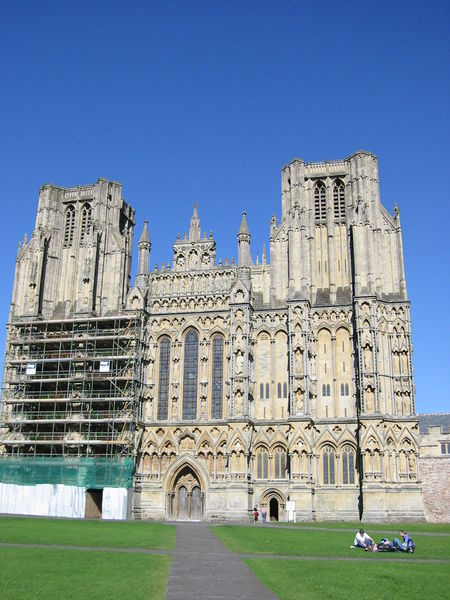
Titel: Kathedrale von Wells (St. Andrew’s Cathedral), Wells/Somerset
Standort: Wells, Kathedrale (EU - GB)
Schlagwörter: blau, himmel, mann, schatten, weiß, grün, menschen, sitzen, stadt, fenster, frankreich, licht, männer, paris, straße, säule, säulen, tür, dach, gebäude, gras, park, rasen, schloss, weg, wiese, spitze, stein, bild, kirche, wege, england, gotik, turm, skulptur, spanien, liegen, fassade, türen, wolkenlos, picknick, besucher, hoch, tor, zinnen, foto, fotografie, bögen, eingang, schild, zugang, gerüst, kreuz, türme, dom, kathedrale, portal, tore, portale, gotisch, spitzbogen, blauer himmel, gothik, tourist, netz, rasten, weise, bauen, bauarbeiten, zweiturmfassade, westfassade, umbau, mittelportal, gotteshaus, neugotisch, touristen, baudekor, eingerüstet, katholisch, baugerüst, leitern, netzt, kirchenfassade, renovieren, sanierung, 1500, kathdrale, wells, gerüszt